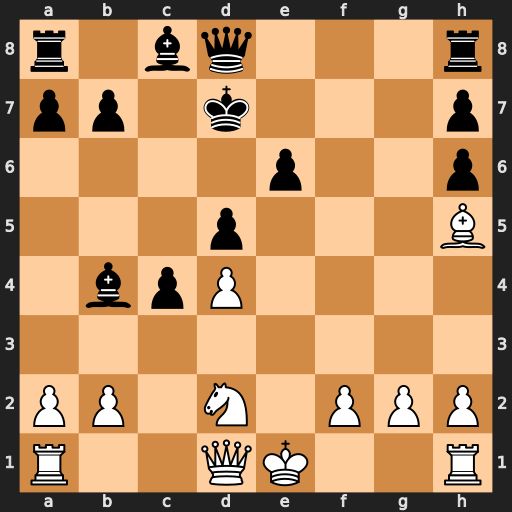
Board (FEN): r1bq3r/pp1k3p/4p2p/3p3B/1bpP4/8/PP1N1PPP/R2QK2R
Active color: w
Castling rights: KQ
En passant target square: -
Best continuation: Qa4+ Kc7 Qxb4